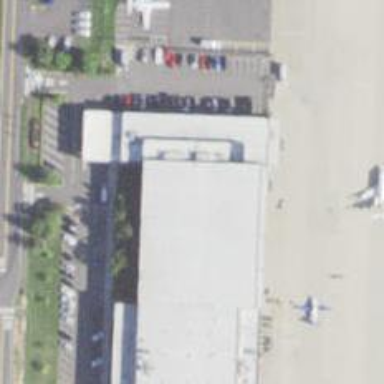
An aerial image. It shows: Terminal at the airport.